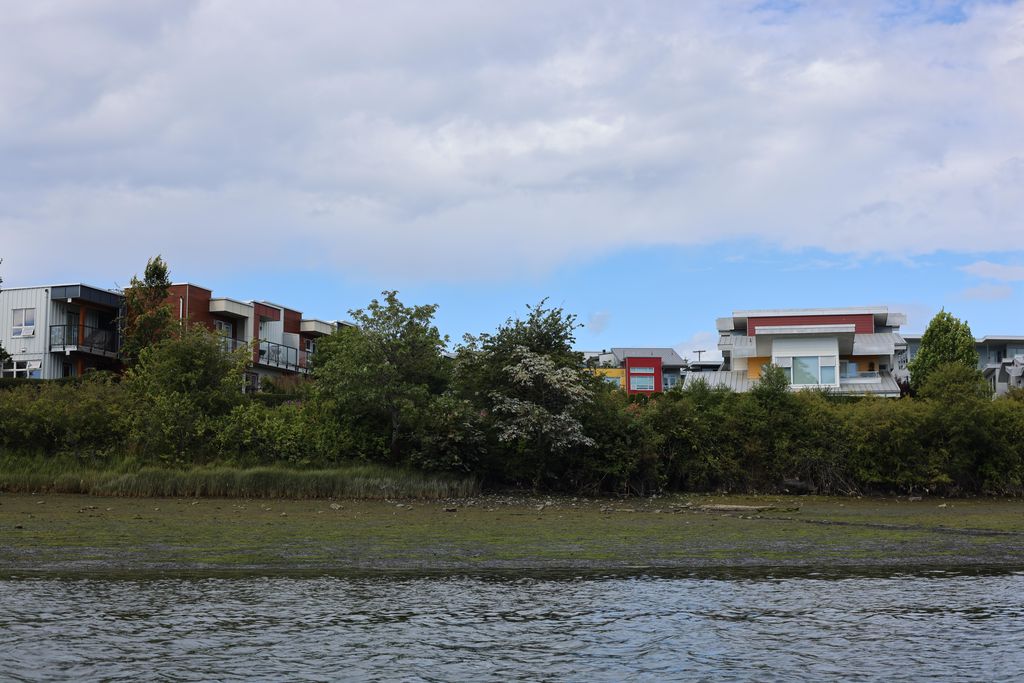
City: victoria